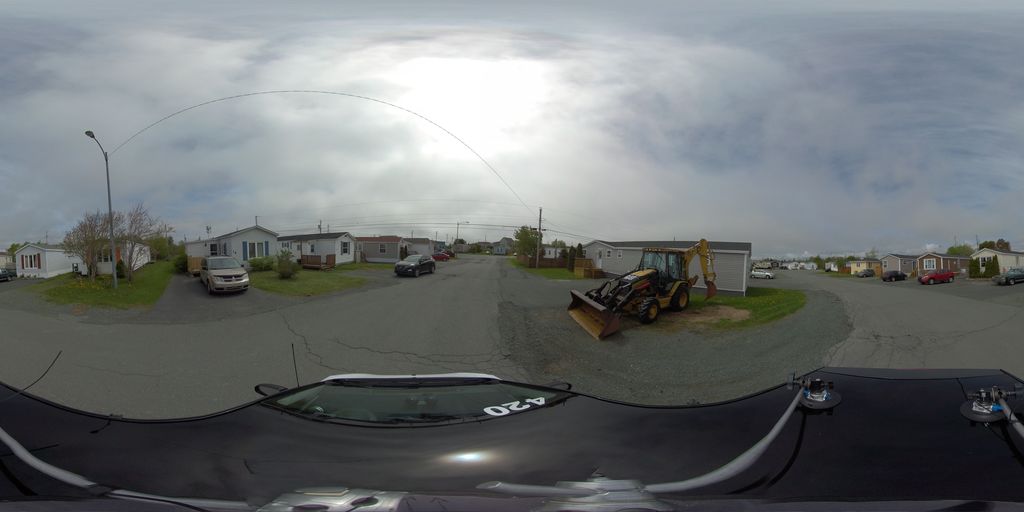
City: st_johns